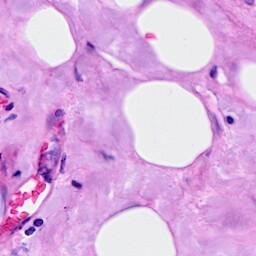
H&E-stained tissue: Breast